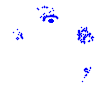
Particle: pion